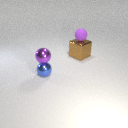
small blue metal sphere below small purple metal sphere